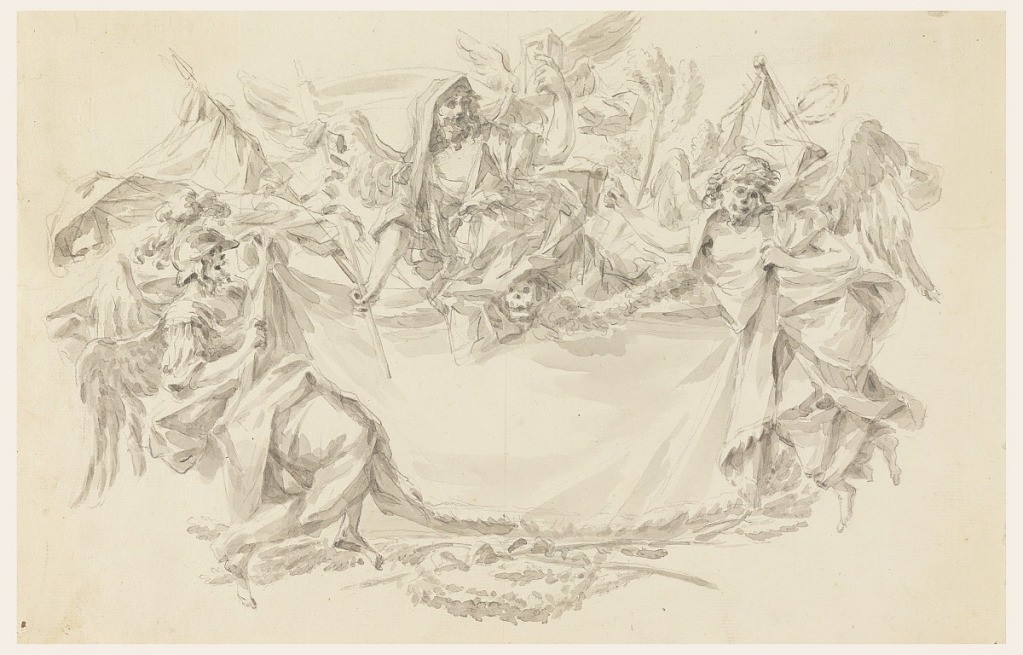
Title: Design for a cloth as place of an inscription
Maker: Carlo Marchionni, Italian, 1702–1786
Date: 1750–86
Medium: Graphite, brush and gray watercolor on laid paper
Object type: Drawing
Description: Genii are supporting a cloth; they are winged with heads of fallen warriors with a helmet and laurel wreath respectively. The center is Saturn pointing with the handle of the scythe in his right hand at the intended inscription, and raising with the left hand the hourglass. As counterweight for his right hand serves a skull and a garland at the upper right edge of the cloth. A trophy of weapons in background.